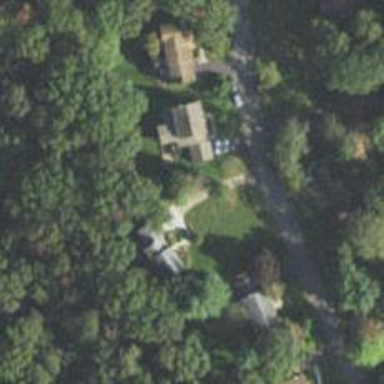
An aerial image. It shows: Driveway leading to service road.